Question: I have this dataset
'''
structure(list(Year = 1988:2012, A = c(1415.6, 1345.3, 1321.7,
1234.5, 1567.8, 1476.6, 1610.1, 1422.6, 1209.1, 1249.3, 1377.5,
1525.7, 1683.7, 1500.1, 1565.3, 1737.4, 1321, 1477.8, 1642, 1608.1,
1427.8, 1608.2, 1404.4, 1688.3, 1795.4), B = c(76, 359, 299,
215, 177, 3112, 12047, 26307, 27173, 6514, 4190, 1776, 1708,
1335, 1012, 8170, 4306, 3716, 23531.986, 34803.012, 22758.7645,
29140.16304, 36369.3619, 56975.62256, 33516.95628)), .Names = c("Year",
"A", "B"), class = "data.frame", row.names = c(NA, -25L))
'''
and I created this plot with the 'twoord.plot' function:
'''
install.packages("plotrix")
library(plotrix)
twoord.plot(Example$Year, Example$B, Example$Year, Example$A, xlim = range(1988:2012))
abline(lm(B ~ Year, data = Example), col="black")
abline(lm(A ~ Year, data = Example), col="red")
'''

How should I tell to the second trendline (the red one) that it belongs to the righ hand y-axis? Is it possible to do it in r?
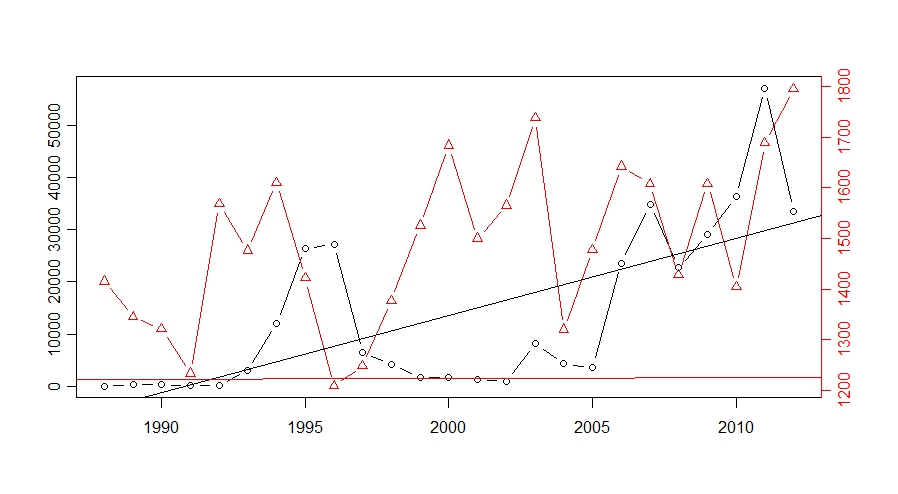
Answer: I guess R knows only one scale for x and one for y. If you have a look into the function 'twoord.plot' you can see that it adds the right hand plot with a scaling-offest operation :
'''
points(rx, ry * ymult + yoff, col = rcol, pch = rpch,
type = type[2], ...)
'''
my guess is that you have to do the same to add extra lines. Just selecting some lines into the function, it should be ('ly = Example$B' and 'ry = Example$A') :
'''
lylim <- range(ly, na.rm = TRUE)
rylim <- range(ry, na.rm = TRUE)
ymult <- diff(lylim)/diff(rylim)
yoff <- lylim[1] - rylim[1] * ymult
coef = lm(A ~ Year, data = Example)$coefficients
abline(a = coef[1]*ymult + yoff, b = coef[2]*ymult, col="red")
'''